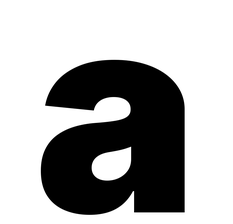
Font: Inter_Black